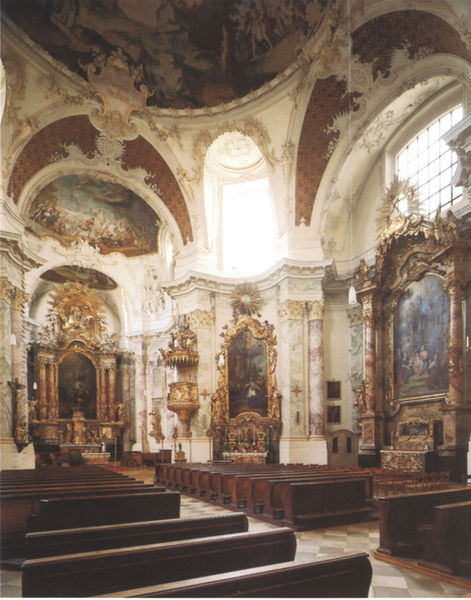
Titel: St. Michael in Berg am Laim
Künstler: Johann Michael Kögelsperger
Standort: München, St. Michael in Berg am Laim (EU - D - B)
Schlagwörter: gemälde, fenster, glas, licht, marmor, säulen, weiss, rot, malerei, barock, bild, kirche, boden, gold, innen, rokoko, bilder, bogen, bank, kuppel, fliessen, stuck, unscharf, foto, bögen, bayern, glaube, strahlen, fliesen, altar, bänke, hochaltar, rom, wappen, kirchenbänke, mittelschiff, glasfenster, kanzel, altarraum, deckengemälde, fresko, prunk, basilika, apsiden, vierung, gotteshaus, sitzbänke, vierungsquadrat, katholisch, seitenaltar, oenamente, protz, kirchenkrise, wochentags, oenament, fliessenboden